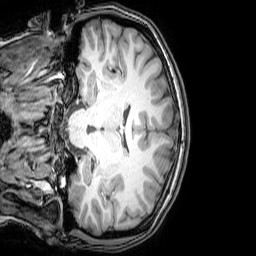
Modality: T1w
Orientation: coronal
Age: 20
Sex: female
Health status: healthy
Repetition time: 0.081 s
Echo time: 0.037 s